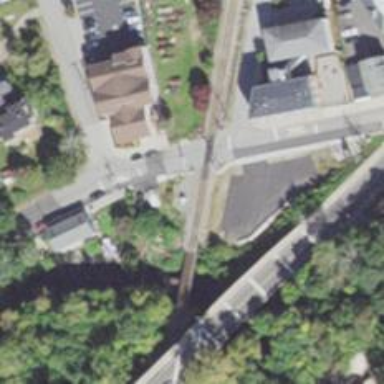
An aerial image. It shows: Crossing for the railway.